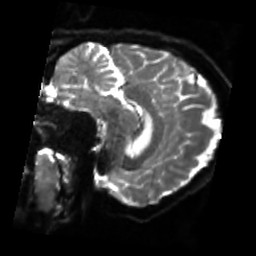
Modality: sbref
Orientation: sagittal
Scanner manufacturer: siemens
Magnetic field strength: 3 T
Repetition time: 4 s
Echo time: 0.0594 s